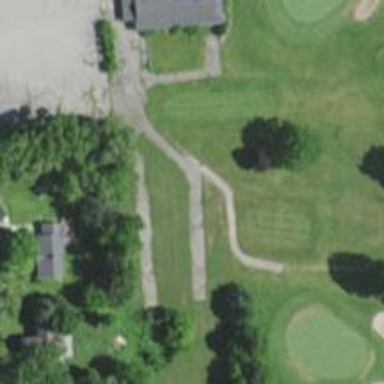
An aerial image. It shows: Path for both road and golf.